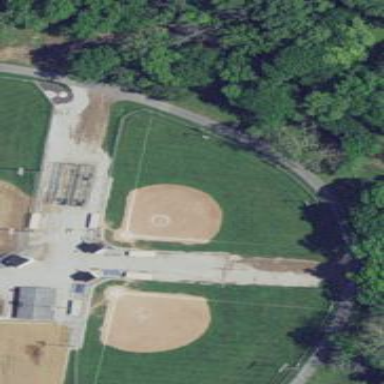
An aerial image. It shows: Baseball and softball pitch area for leisure sports activities.